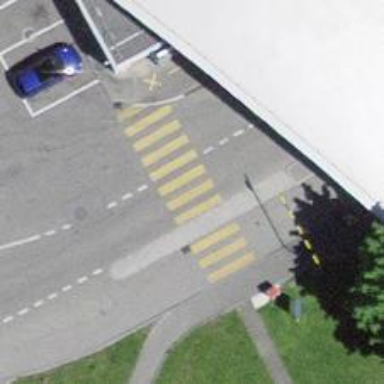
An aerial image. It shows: Uncontrolled footway crossing with markings.